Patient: sex M, age 80
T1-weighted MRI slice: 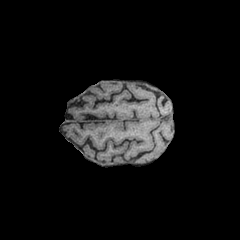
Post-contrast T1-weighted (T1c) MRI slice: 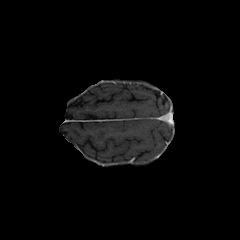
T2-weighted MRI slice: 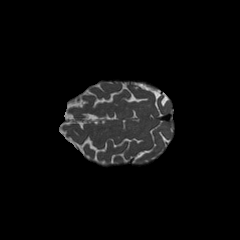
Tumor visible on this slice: no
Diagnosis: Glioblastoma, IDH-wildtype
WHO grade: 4